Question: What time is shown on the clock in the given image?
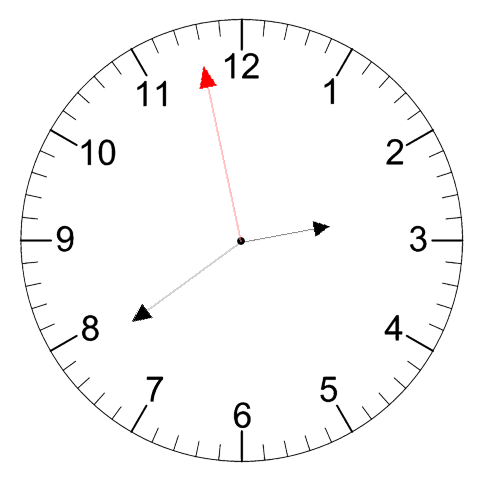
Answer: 02:38:58